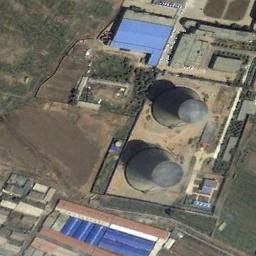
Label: thermal_power_station